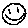
Label: smiley face